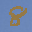
Label: 8